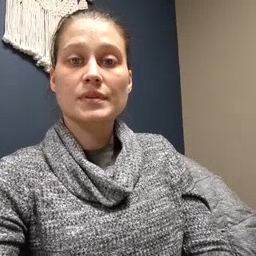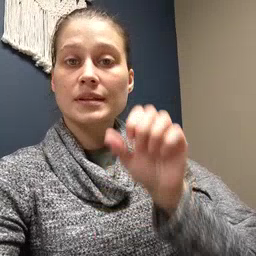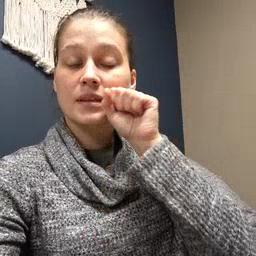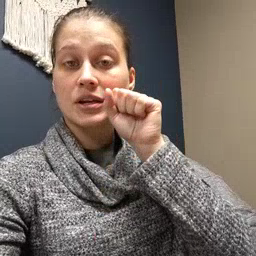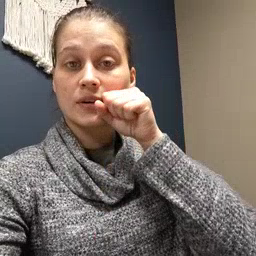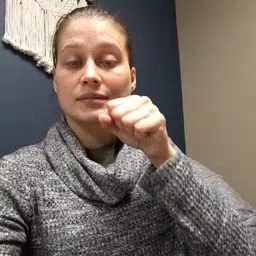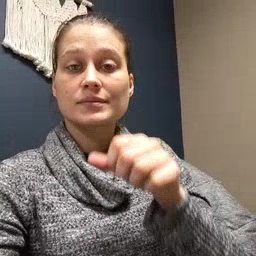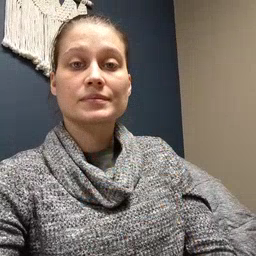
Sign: carrot